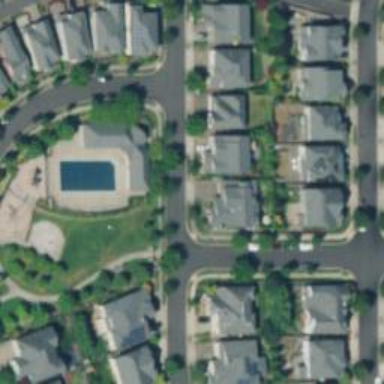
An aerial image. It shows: Neighborhood.